Question: I'm using Allocations template to profile my app on iPhone, but VM Tracker is always empty. Why? How to make it show data?

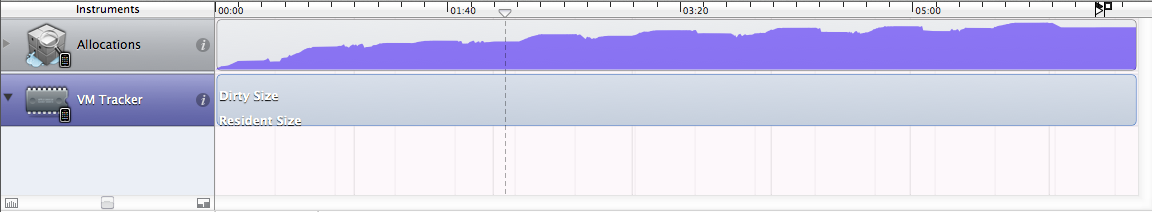
Answer: You have to tell it to take snapshots periodically. Before starting the app...
1. Click on the VM Tracker Instrument to activate it.
2. Show the Detail View (Command-D) if you don't see it already.
3. In the left (blue) side bar, activate "Automatic Snapshotting".
4. Run.
Optionally you can choose to take snapshots manually before and after interesting events in your app.